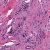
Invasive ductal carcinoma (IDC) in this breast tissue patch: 1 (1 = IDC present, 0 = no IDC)